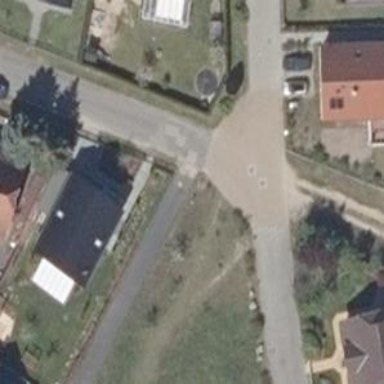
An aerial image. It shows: Residential road with compacted surface.